Field crop: tomato
Growth stage: 1
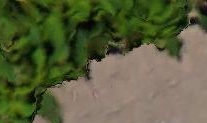
Species: tomato